Interaction volume radius: 5 \u00c5
Interaction volume height: 25 \u00c5
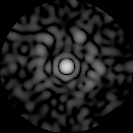
Disorder parameter: 0.837